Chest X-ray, PA view. Patient: 50 years old, sex M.
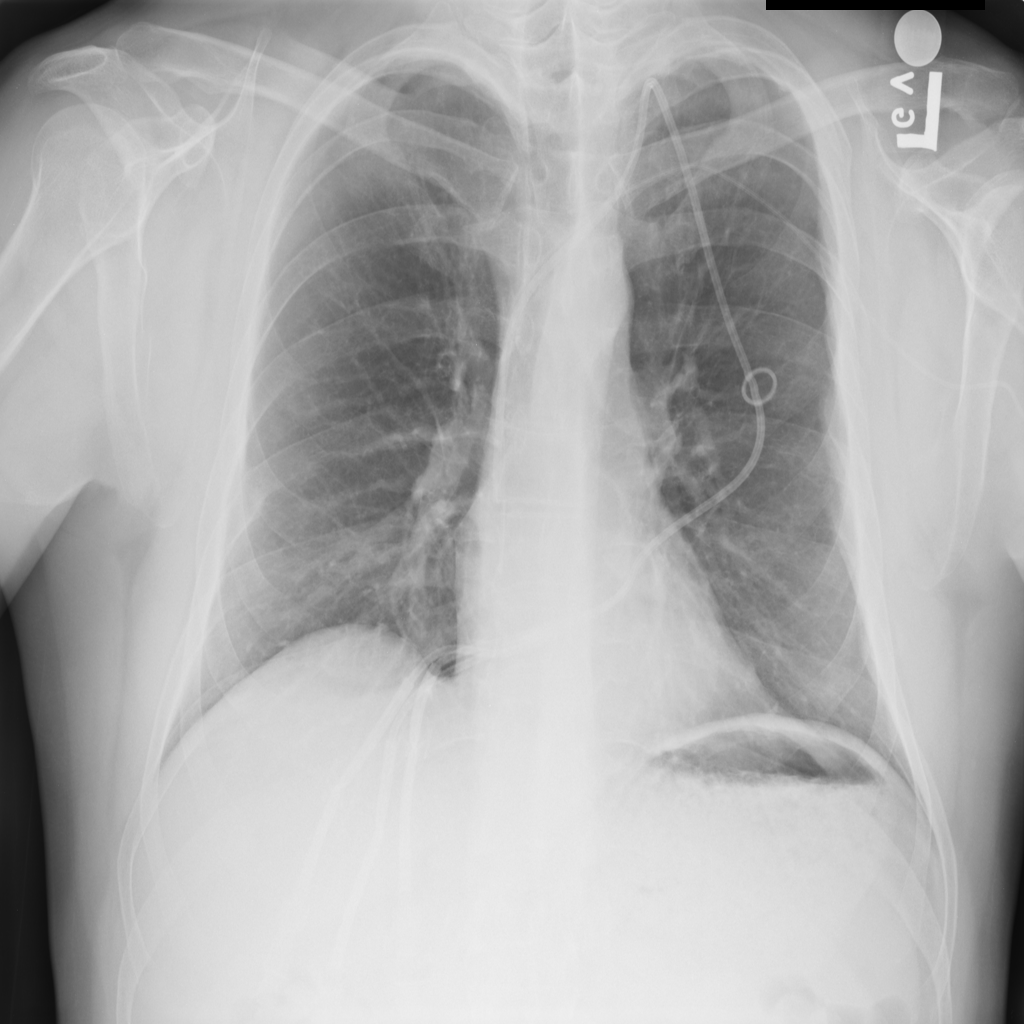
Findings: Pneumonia